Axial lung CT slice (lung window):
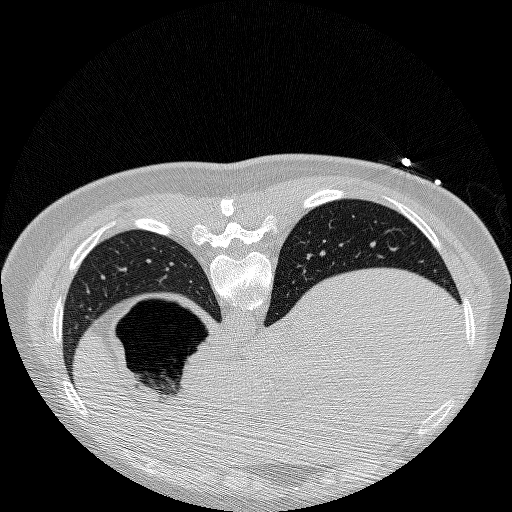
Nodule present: no